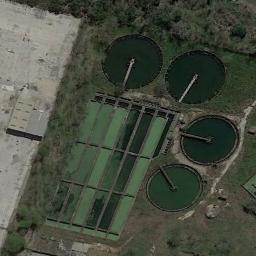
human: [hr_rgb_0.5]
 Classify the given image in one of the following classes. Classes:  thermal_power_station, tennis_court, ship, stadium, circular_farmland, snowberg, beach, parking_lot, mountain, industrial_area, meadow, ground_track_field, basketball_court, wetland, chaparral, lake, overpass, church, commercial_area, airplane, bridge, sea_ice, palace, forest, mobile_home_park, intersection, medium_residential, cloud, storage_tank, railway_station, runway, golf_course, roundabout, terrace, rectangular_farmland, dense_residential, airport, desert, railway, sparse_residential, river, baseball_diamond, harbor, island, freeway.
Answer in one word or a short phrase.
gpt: storage_tank